Question: I have the following custom date input:
#### CustomDateInput.razor
'''
<input type="date"
class="@CssClass"
@bind=CurrentValue
@attributes=AdditionalAttributes />
@if (ValidationFor is not null)
{
<ValidationMessage For="@ValidationFor" />
}
@using System.Linq.Expressions
@inherits InputBase<DateTime?>
@code {
[Parameter] public Expression<Func<DateTime>>? ValidationFor { get; set; }
protected override bool TryParseValueFromString(string? value, out DateTime? result, out string validationErrorMessage)
{
result = CurrentValue;
validationErrorMessage = "";
return true;
}
}
'''
#### FooPage.razor
'''
<CustomInputDate @bind-Value="FooDate" ValidationFor="() => FooDate"></CustomInputDate>
'''
#### FooPage.razor.cs
'''
public DateTime? FooDate { get; set; }
'''
However, I get errors:

How can I modify my 'CustomDateInput' to allow for a Validation parameter to show a ValidationMessage?
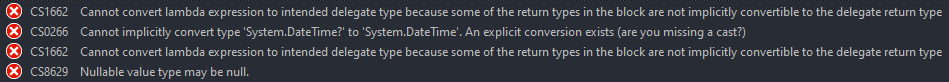
Answer: The component. I've lifted the 'BuildRenderTree' code from 'InputDate' and added in the 'ValidationMessage' component. You need to do it this way as I don't know a way to do the 'For' binding in Razor. I've tied the 'For' directly into the 'ValueExpression' property of 'InputBase'. You'll probably need to add a bit of formatting/css to prettify it.
'''
using Microsoft.AspNetCore.Components;
using Microsoft.AspNetCore.Components.Forms;
using Microsoft.AspNetCore.Components.Rendering;
using System;
namespace Blazor.Starter.Components.TestComponents
{
public class CustomDate : InputDate<DateTime?>
{
protected override void BuildRenderTree(RenderTreeBuilder builder)
{
builder.OpenElement(0, "input");
builder.AddMultipleAttributes(1, AdditionalAttributes);
builder.AddAttribute(2, "type", "date");
builder.AddAttribute(3, "class", CssClass);
builder.AddAttribute(4, "value", BindConverter.FormatValue(CurrentValueAsString));
builder.AddAttribute(5, "onchange", EventCallback.Factory.CreateBinder<string?>(this, __value => CurrentValueAsString = __value, CurrentValueAsString));
builder.CloseElement();
builder.OpenComponent<ValidationMessage<DateTime?>>(6);
builder.AddAttribute(7, "For", this.ValueExpression);
builder.CloseComponent();
}
}
}
'''
And a demo page. There's a button to manually set an error message in the 'validationMessageStore'.
'''
@page "/editortest"
<h3>EditorTest</h3>
<EditForm EditContext="editContext">
<div>
<CustomDate @bind-Value="model.Date"></CustomDate>
</div>
</EditForm>
<div class="m-3 p-3"><input @bind-value="_errormessage"><button class="btn btn-dark ms-2" @onclick="SetError">Set Error</button></div>
@code {
private dataModel model { get; set; } = new dataModel();
private EditContext editContext;
private string _errormessage { get; set; } = "Error in date";
protected override Task OnInitializedAsync()
{
this.editContext = new EditContext(model);
return base.OnInitializedAsync();
}
private void SetError( MouseEventArgs e)
{
var validationMessageStore = new ValidationMessageStore(this.editContext);
validationMessageStore.Clear();
var fi = new FieldIdentifier(this.model, "Date");
validationMessageStore.Add(fi, _errormessage);
}
public class dataModel
{
public string Email { get; set; }
public DateTime? Date { get; set; }
}
}
'''